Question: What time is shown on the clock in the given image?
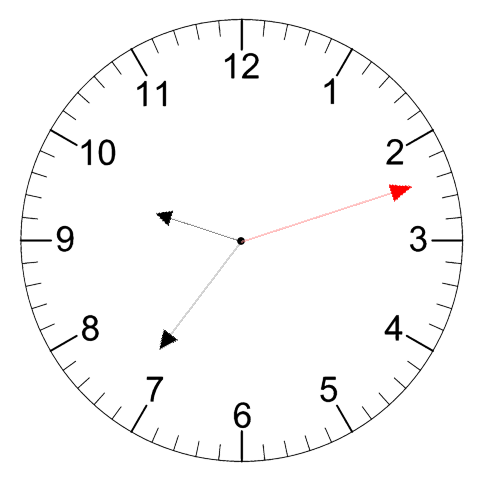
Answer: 09:36:12